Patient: sex F, age 54
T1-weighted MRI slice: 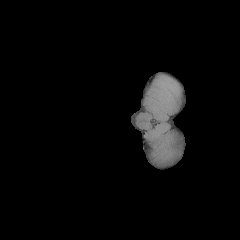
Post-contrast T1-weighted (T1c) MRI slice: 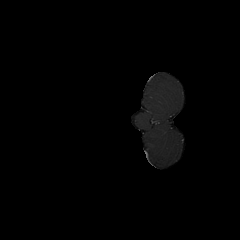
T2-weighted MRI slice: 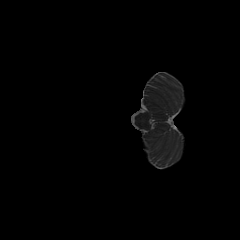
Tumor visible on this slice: no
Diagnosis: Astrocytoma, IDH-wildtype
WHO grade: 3